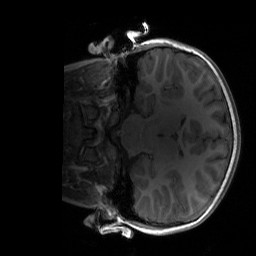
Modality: T1w
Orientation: coronal
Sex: female
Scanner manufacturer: siemens
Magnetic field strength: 3 T
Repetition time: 1.9 s
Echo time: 0.00243 s